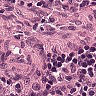
Metastatic tissue present: no